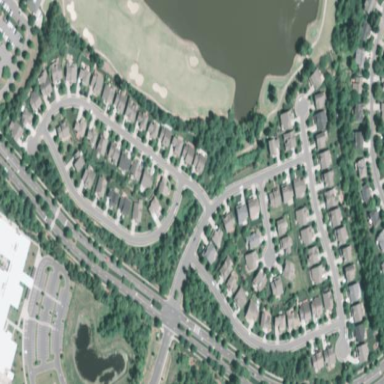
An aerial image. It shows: Residential area composed of single-family homes.